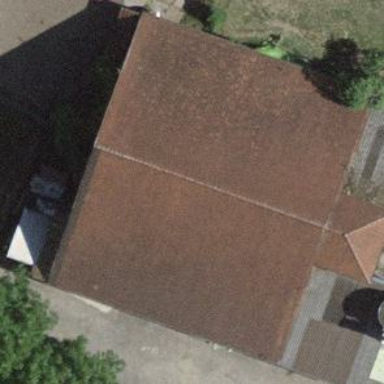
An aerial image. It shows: Building.